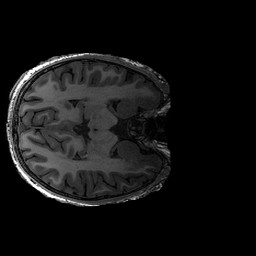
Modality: T1w
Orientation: axial
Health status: ill
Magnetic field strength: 3 T